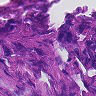
Metastatic tissue present: yes